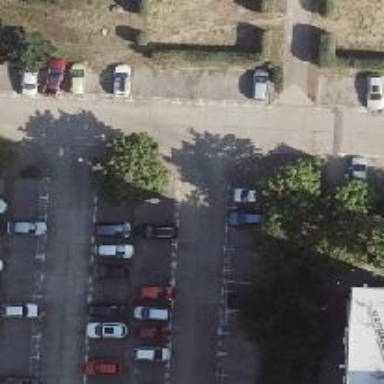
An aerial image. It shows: Concrete parking aisle designated as service road.